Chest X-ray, AP view. Patient: 28 years old, sex F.
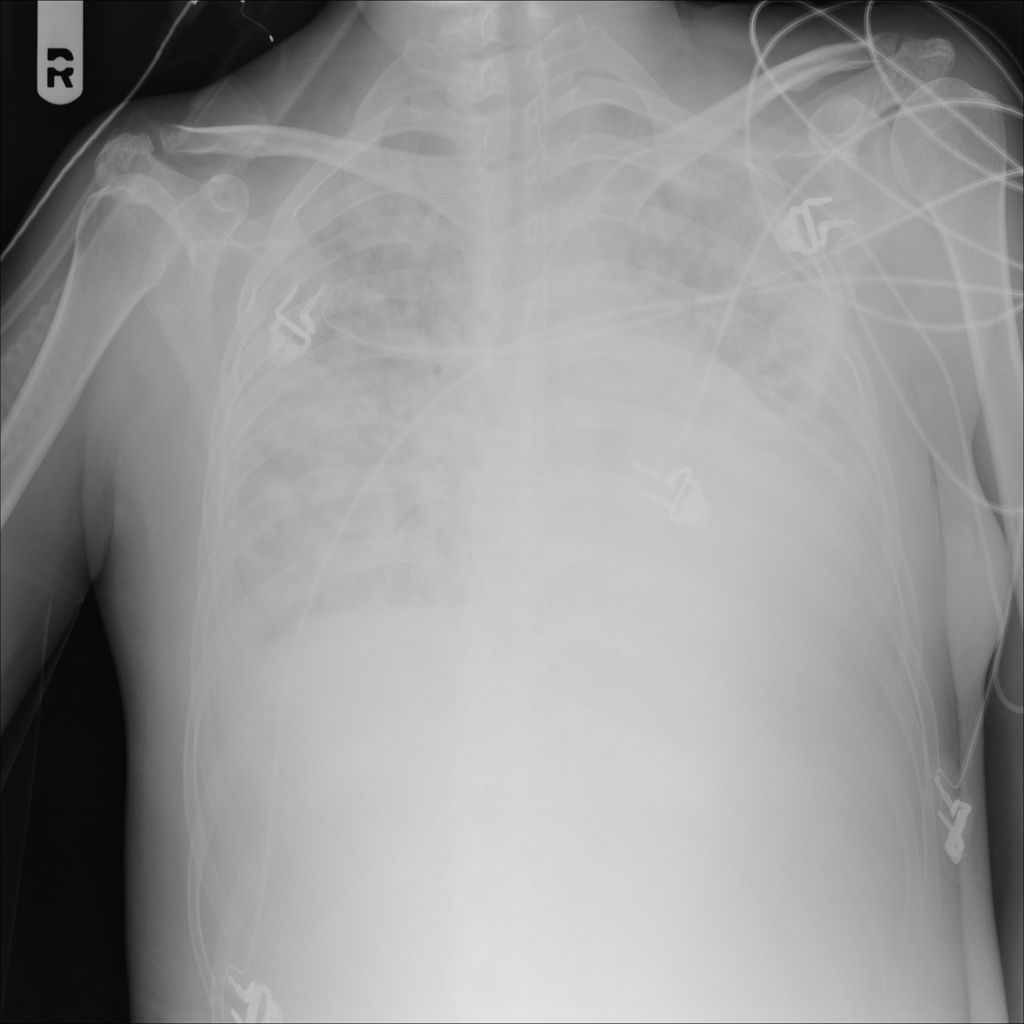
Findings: Edema, Infiltration, Pneumonia